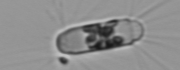
Label: Corethron_hystrix